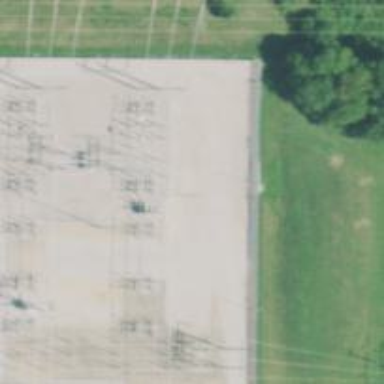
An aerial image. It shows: Switch used for power control.